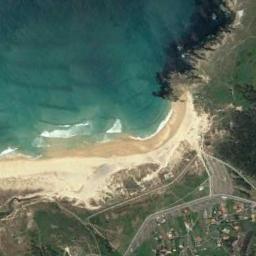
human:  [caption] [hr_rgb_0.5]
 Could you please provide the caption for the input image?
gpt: The beach with khaki sand and the land next to the beach is covered with some green plants .

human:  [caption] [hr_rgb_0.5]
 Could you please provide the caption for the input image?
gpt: There is a large area of vegetation next to the beach .

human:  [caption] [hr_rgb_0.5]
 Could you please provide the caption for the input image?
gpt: There are many buildings and grass beside the beach .

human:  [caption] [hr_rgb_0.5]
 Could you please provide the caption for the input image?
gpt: Deep blue water and beach and road and green space .

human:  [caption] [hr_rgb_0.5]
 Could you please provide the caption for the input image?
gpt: The grass is beside the beach .